Question:
> In my application set one view in alert dialog.
My problem is when i show this alert dialog remove the layer of the alert dialog and show only the background theme or view this alert dialog with rounded rectangle only.please any one help me thanks.I add my theme and layout files.In my Activity
'''
AlertDialog.Builder alertViewTaskDescription = new AlertDialog.Builder(
getActivity(), R.style.Theme_CustomDialog);
LayoutInflater inflaterViewTaskDescription = (LayoutInflater) getActivity()
.getSystemService(getActivity().LAYOUT_INFLATER_SERVICE);
viewTaskWithDescription = (View) inflaterViewTaskDescription
.inflate(R.layout.viewtaskwithdescriptionlayout, null,
false);
final EditText edittextTask = (EditText) viewTaskWithDescription
.findViewById(R.id.taskidDaytoDayView);
TextView textviewDescription = (TextView) viewTaskWithDescription
.findViewById(R.id.descriptionidDaytoDayView);
edittextTask.setText(taskName);
edittextTask.setSelection(edittextTask.getText().length());
textviewDescription.setText("ADD DESCRIPTION");
alertViewTaskDescription.setView(viewTaskWithDescription);
'''
> My layout file
'''
<?xml version="1.0" encoding="utf-8"?>
<LinearLayout xmlns:android="http://schemas.android.com/apk/res/android"
android:layout_width="match_parent"
android:layout_height="match_parent"
android:orientation="vertical" >
<LinearLayout
android:layout_width="fill_parent"
android:layout_height="wrap_content"
android:orientation="vertical">
<TextView
android:layout_width="fill_parent"
android:layout_height="wrap_content"
android:text="Task with Description"
android:textSize="20sp"
android:textStyle="bold"
android:gravity="center_horizontal"
android:scaleType="center">
</TextView>
<TextView
android:id="@+id/textviewidtaskname"
android:layout_width="fill_parent"
android:layout_height="wrap_content"
android:textSize="15dp"
android:textStyle="bold"
android:text="Task Name:"/>
<EditText
android:id="@+id/taskidDaytoDayView"
android:layout_width="fill_parent"
android:background="@drawable/edittextselector"
android:layout_height="wrap_content"
android:singleLine="false"
android:lines="2"
android:maxLines="10"
android:scrollbars="vertical"
>
</EditText>
</LinearLayout>
<LinearLayout
android:layout_width="fill_parent"
android:layout_height="wrap_content">
<TextView
android:layout_marginTop="10dp"
android:drawableRight="@drawable/down"
android:textSize="17.5dp"
android:id="@+id/descriptionidDaytoDayView"
android:layout_width="fill_parent"
android:layout_height="wrap_content"
android:text="Add More Details"
android:clickable="true"
>
</TextView>
</LinearLayout>
</LinearLayout>
'''
> My Theme:
'''
<style name="Theme.CustomDialog" parent="android:style/Theme.Dialog">
<item name="android:windowBackground">@drawable/shapedialogtheme</item>
<!-- <item name="android:windowNoTitle">true</item> -->
</style>
<?xml version="1.0" encoding="utf-8"?>
<shape xmlns:android="http://schemas.android.com/apk/res/android" >
<solid android:color="#565656" />
<stroke
android:width="5dp"
android:color="#ffff8080" />
<corners android:radius="30dp" />
<padding
android:bottom="10dp"
android:left="10dp"
android:right="10dp"
android:top="10dp" />
<size
android:width="150dp"
android:height="150dp"/>
</shape>
'''
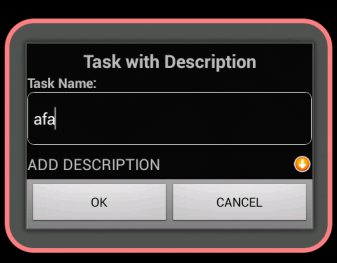
Answer: Instead of using an alertbuilder to create a dialog.
You can use plain dialog.
'''
Dialog d =new dialog(getActivity(), R.style.Theme_CustomDialog);
d.setContentView(r.x.x);// design a layout in xml and add here.
'''